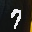
Label: 7